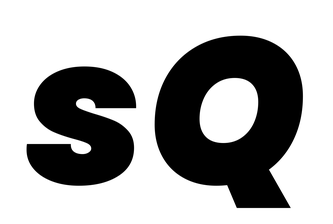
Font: Poppins-BlackItalic